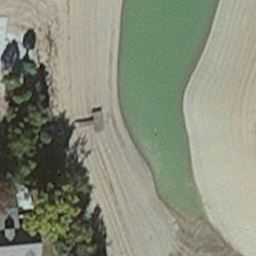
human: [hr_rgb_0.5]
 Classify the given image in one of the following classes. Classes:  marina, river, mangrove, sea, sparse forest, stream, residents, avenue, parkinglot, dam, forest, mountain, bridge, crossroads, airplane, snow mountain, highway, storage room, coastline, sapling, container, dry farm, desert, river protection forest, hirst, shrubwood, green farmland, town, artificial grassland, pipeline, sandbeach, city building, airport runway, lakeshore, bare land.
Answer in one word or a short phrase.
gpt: hirst